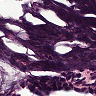
Metastatic tissue present: no